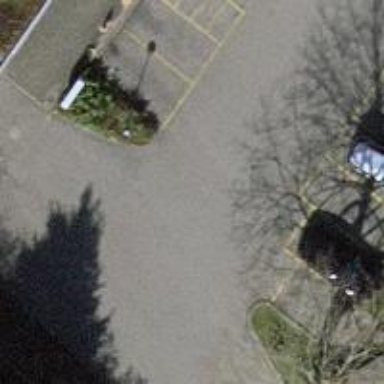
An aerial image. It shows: Road serving as parking aisle.